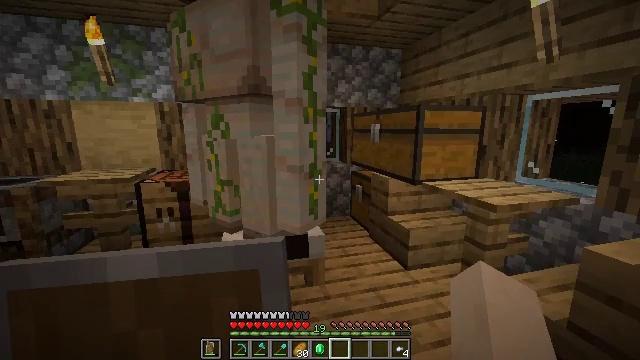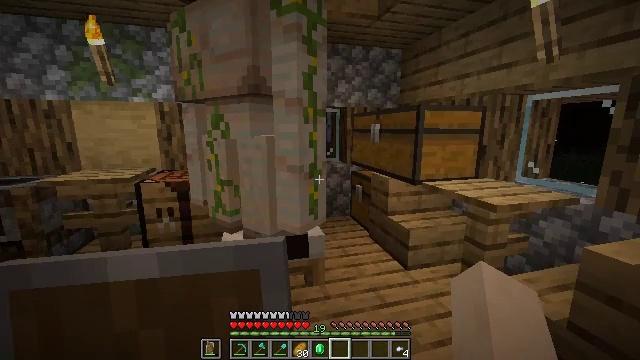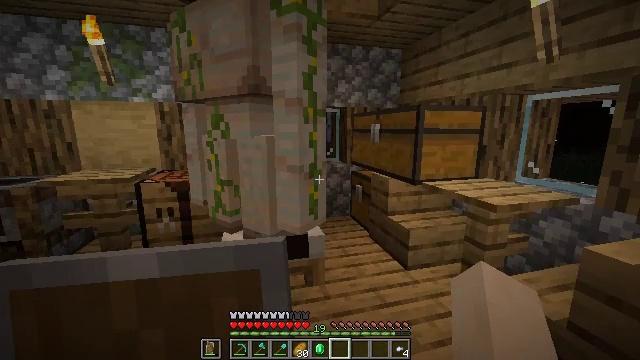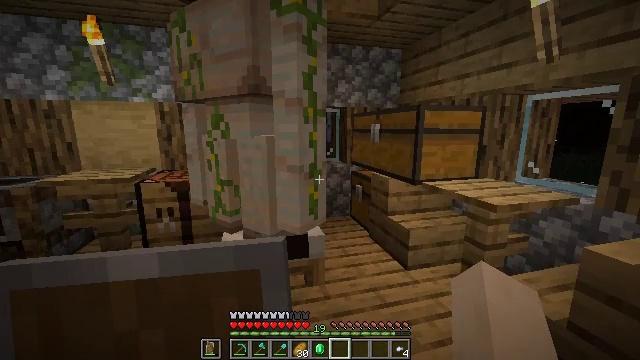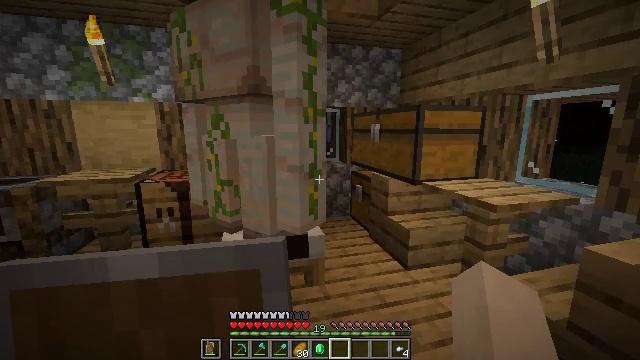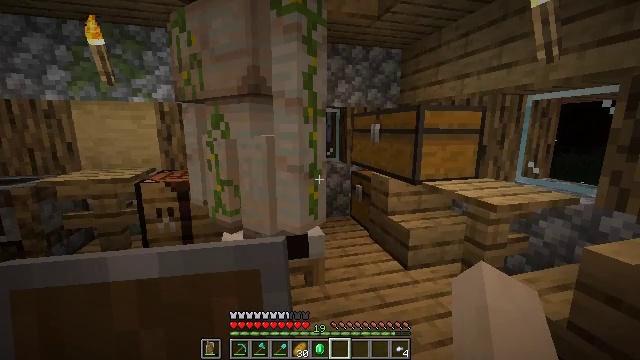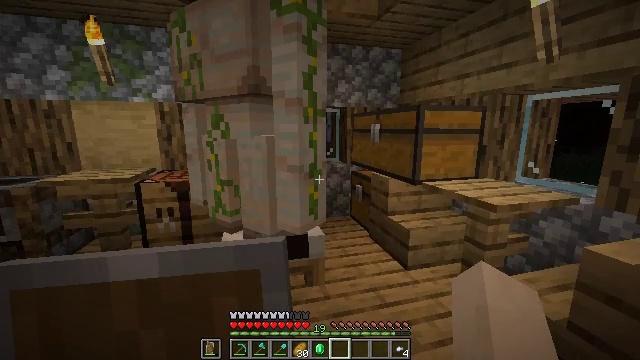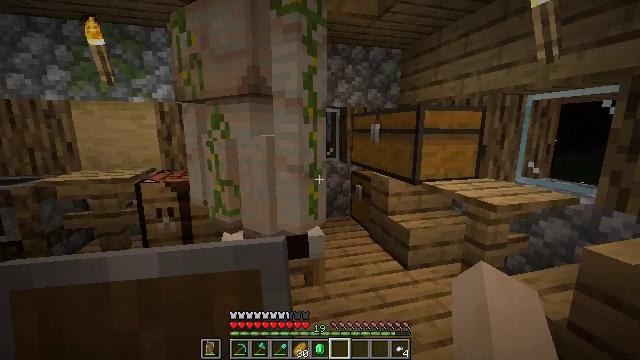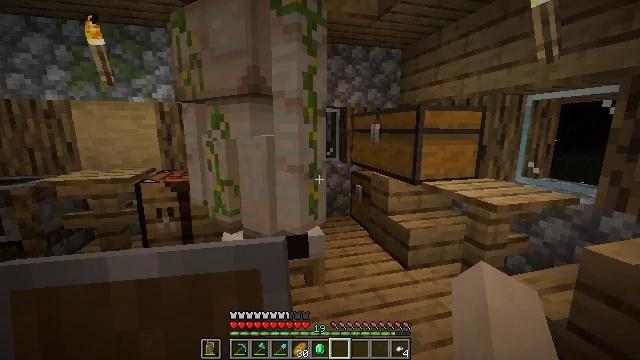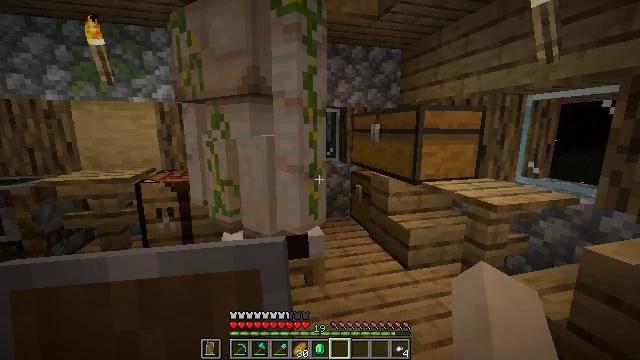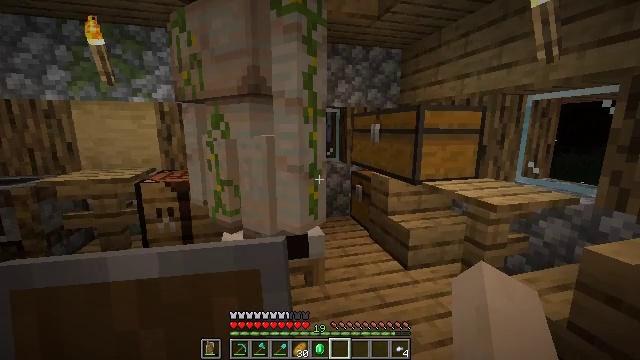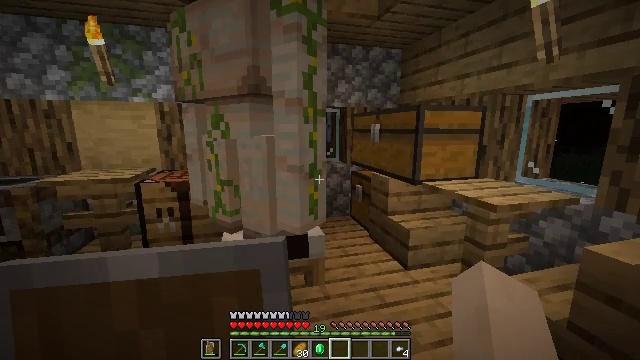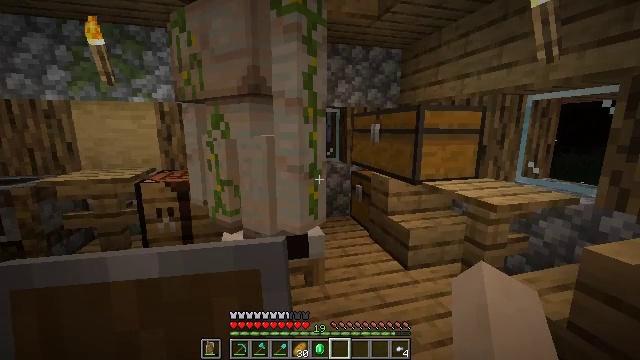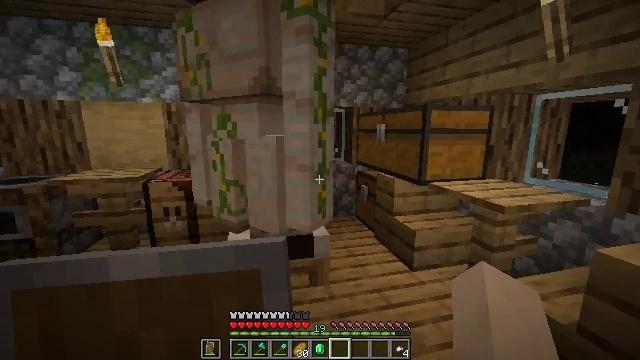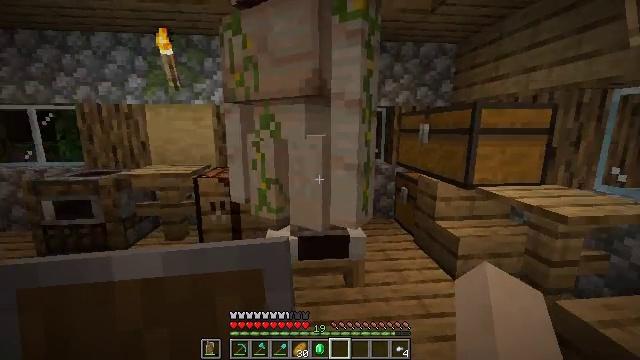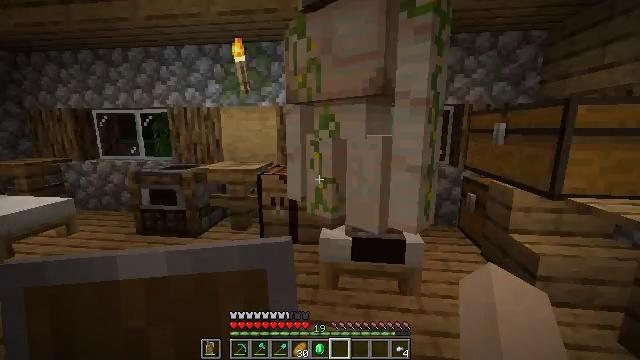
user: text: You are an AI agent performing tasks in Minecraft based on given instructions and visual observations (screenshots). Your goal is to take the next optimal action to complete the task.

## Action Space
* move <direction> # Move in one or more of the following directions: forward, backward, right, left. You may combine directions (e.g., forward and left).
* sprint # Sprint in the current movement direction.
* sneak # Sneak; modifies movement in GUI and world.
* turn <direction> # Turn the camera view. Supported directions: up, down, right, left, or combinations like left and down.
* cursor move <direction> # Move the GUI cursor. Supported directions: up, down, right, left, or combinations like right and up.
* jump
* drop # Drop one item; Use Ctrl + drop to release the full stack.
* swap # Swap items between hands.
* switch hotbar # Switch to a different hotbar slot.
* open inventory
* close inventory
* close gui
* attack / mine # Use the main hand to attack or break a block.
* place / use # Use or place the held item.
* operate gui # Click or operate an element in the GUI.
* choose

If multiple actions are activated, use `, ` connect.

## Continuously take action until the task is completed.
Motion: motion action
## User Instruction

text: Break down iron ingot in the crafting table to get iron nugget.
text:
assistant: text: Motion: no_op
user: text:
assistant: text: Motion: no_op
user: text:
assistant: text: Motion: no_op
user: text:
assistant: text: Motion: no_op
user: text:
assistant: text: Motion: no_op
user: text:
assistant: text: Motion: no_op
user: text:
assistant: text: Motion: no_op
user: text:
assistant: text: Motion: no_op
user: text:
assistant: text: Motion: no_op
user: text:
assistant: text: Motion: no_op
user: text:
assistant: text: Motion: no_op
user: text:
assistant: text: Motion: no_op
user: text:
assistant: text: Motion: turn left
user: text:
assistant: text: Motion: turn left
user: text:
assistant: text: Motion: turn left
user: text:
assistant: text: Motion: turn left
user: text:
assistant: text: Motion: turn left
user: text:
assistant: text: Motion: turn left
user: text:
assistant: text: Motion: turn left
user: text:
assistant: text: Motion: turn left
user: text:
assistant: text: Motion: no_op
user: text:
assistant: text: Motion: turn left
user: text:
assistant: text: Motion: turn left
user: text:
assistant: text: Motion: turn left
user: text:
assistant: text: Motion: turn left
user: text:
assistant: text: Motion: turn left
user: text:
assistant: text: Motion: turn left
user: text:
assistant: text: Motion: turn left
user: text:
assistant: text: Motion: turn left
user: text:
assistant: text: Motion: turn left